Question: I have used following javascript function on button click:
'''
function searchItems() {
alert("Called");
window.open('' + <%#VMPath %>"/SearchItems.aspx?Value=" + $("#ctl00_txtSearch").val() + '', '_self');
}
'''
But this function is showing me following error

I tried with different single quote / double quote sequences but it didnt worked.
I wanted to just have simple :
'''
window.open("url","_self");
'''
Please help me.
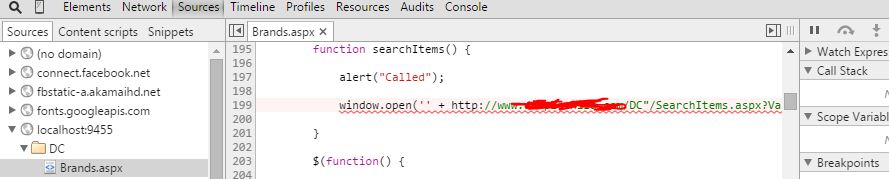
Answer: It seems to be a problem with concatination. You could make "<%#VMPath %>" a part of the string from the beginning:
'''
window.open('<%#VMPath %>/SearchItems.aspx?Value=' + $("#ctl00_txtSearch").val(), '_self');
'''